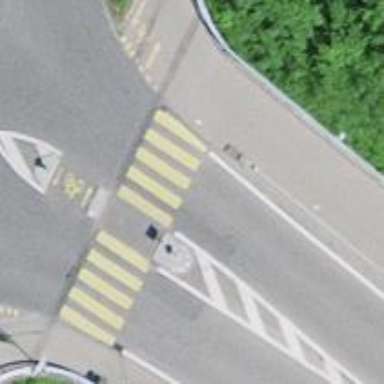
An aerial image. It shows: Uncontrolled crossing with zebra marking and island.